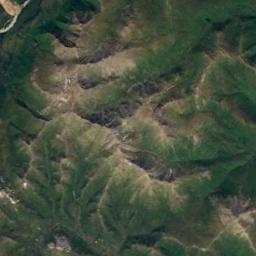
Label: mountain